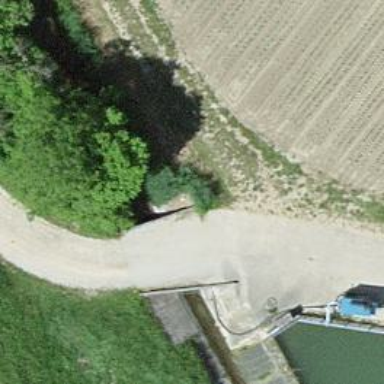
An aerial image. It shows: Drain that serves as waterway.